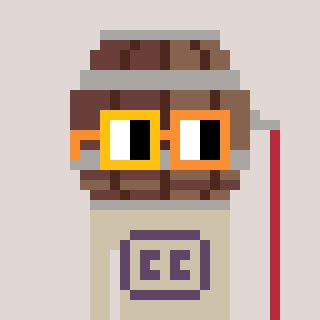
a pixel art character with square yellow and orange glasses, a wine barrel-shaped head and a bege-colored body on a warm background